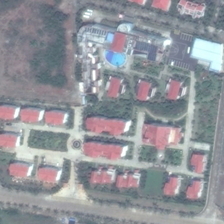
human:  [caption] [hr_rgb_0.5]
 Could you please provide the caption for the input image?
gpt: many green trees and red buildings are in a resort .

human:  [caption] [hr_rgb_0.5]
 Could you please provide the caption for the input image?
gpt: many green trees and red buildings are in a resort .

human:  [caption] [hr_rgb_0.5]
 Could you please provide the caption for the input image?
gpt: many green trees and red buildings are in a resort .

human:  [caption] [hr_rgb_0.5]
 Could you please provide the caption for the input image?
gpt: many green trees and red buildings are in a resort .

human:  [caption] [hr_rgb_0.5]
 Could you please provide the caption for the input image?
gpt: many green trees and red buildings are in a resort .